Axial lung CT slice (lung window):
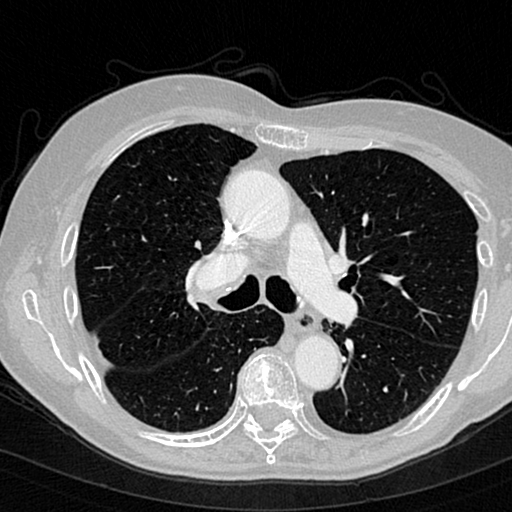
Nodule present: no